Question: My app allows you to draw using a variety of tools. One of them lets you make an angle: you tap three times, then an angle is drawn for you. Unfortunately, it gets really pointy but then rounded again at certain angles for some reason. I'm using
'''
CGContextSetLineCap(context, kCGLineCapRound);
'''
Here is a picture to exemplify what I'm talking about:

Does anyone know what causes this or how to fix it so it is round all the time??
For the most part, all I do is:
'''
CGContextMoveToPoint(context, first.x, first.y);
CGContextAddLineToPoint(context, second.x, second.y);
CGContextAddLineToPoint(context, third.x, third.y);
'''
then stroke.
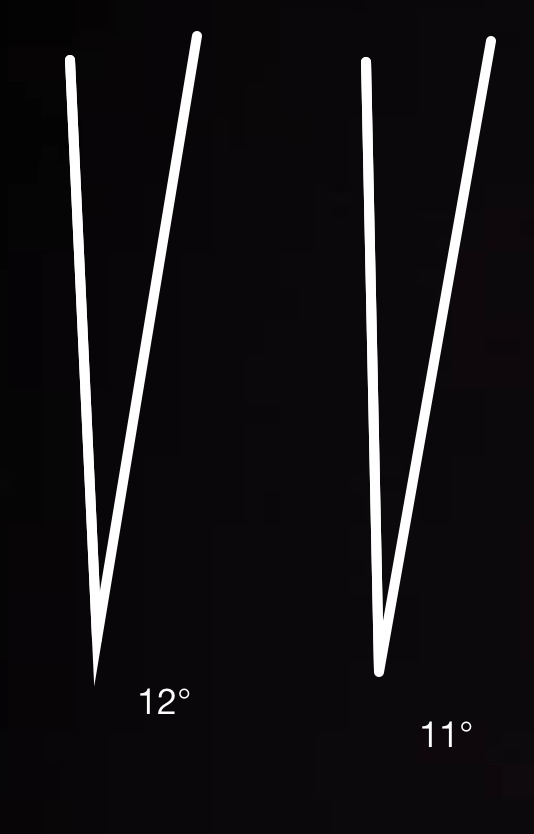
Answer: That's controlled by your line join style, not your line cap style.
'''
CGContextSetLineJoin(context, kCGLineJoinRound);
'''
The default line join style is miter, and it looks like you're hitting the miter limit, which is why it becomes round at some angle. (See <URL>.